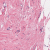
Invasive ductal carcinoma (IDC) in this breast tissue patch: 0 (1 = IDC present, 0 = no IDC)